Question: I recently installed 'Eclispe Juno for Java' for 'Android'. I usually press '.' after a class name to know the associated methods, in case I wish to choose some other method instead of one already chosen from this list the following error pops up in the IDE.
How can tell IDE that this is not an error and there is no need to pop this message again and again?

The following is the error log from Eclipse
'''
!ENTRY org.eclipse.jface 4 2 2012-07-01 02:04:29.242
!MESSAGE Problems occurred when invoking code from plug-in: "org.eclipse.jface".
!STACK 0
org.eclipse.core.runtime.AssertionFailedException: assertion failed:
at org.eclipse.core.runtime.Assert.isTrue(Assert.java:110)
at org.eclipse.core.runtime.Assert.isTrue(Assert.java:96)
at org.eclipse.ui.texteditor.EditorStatusLine$StatusLineClearer.selectionChanged(EditorStatusLine.java:41)
at org.eclipse.jface.viewers.Viewer$2.run(Viewer.java:164)
at org.eclipse.core.runtime.SafeRunner.run(SafeRunner.java:42)
at org.eclipse.ui.internal.JFaceUtil$1.run(JFaceUtil.java:49)
at org.eclipse.jface.util.SafeRunnable.run(SafeRunnable.java:175)
at org.eclipse.jface.viewers.Viewer.fireSelectionChanged(Viewer.java:162)
at org.eclipse.jface.text.TextViewer.fireSelectionChanged(TextViewer.java:2738)
at org.eclipse.jface.text.TextViewer.selectionChanged(TextViewer.java:2717)
at org.eclipse.jface.text.TextViewer.setSelectedRange(TextViewer.java:2402)
at org.eclipse.jface.text.link.LinkedModeUI.select(LinkedModeUI.java:933)
at org.eclipse.jface.text.link.LinkedModeUI.switchPosition(LinkedModeUI.java:851)
at org.eclipse.jface.text.link.LinkedModeUI.next(LinkedModeUI.java:798)
at org.eclipse.jface.text.link.LinkedModeUI.enter(LinkedModeUI.java:717)
at org.eclipse.jdt.internal.ui.text.java.ParameterGuessingProposal.apply(ParameterGuessingProposal.java:174)
at org.eclipse.jdt.internal.ui.text.java.AbstractJavaCompletionProposal.apply(AbstractJavaCompletionProposal.java:477)
at org.eclipse.jdt.internal.ui.text.java.LazyJavaCompletionProposal.apply(LazyJavaCompletionProposal.java:488)
at org.eclipse.jface.text.contentassist.CompletionProposalPopup.insertProposal(CompletionProposalPopup.java:940)
at org.eclipse.jface.text.contentassist.CompletionProposalPopup.insertSelectedProposalWithMask(CompletionProposalPopup.java:891)
at org.eclipse.jface.text.contentassist.CompletionProposalPopup.verifyKey(CompletionProposalPopup.java:1323)
at org.eclipse.jface.text.contentassist.ContentAssistant$InternalListener.verifyKey(ContentAssistant.java:808)
at org.eclipse.jface.text.TextViewer$VerifyKeyListenersManager.verifyKey(TextViewer.java:491)
at org.eclipse.swt.custom.StyledTextListener.handleEvent(StyledTextListener.java:65)
at org.eclipse.swt.widgets.EventTable.sendEvent(EventTable.java:84)
at org.eclipse.swt.widgets.Widget.sendEvent(Widget.java:1053)
at org.eclipse.swt.widgets.Widget.sendEvent(Widget.java:1077)
at org.eclipse.swt.widgets.Widget.sendEvent(Widget.java:1062)
at org.eclipse.swt.widgets.Widget.notifyListeners(Widget.java:774)
at org.eclipse.swt.custom.StyledText.handleKeyDown(StyledText.java:5932)
at org.eclipse.swt.custom.StyledText$7.handleEvent(StyledText.java:5629)
at org.eclipse.swt.widgets.EventTable.sendEvent(EventTable.java:84)
at org.eclipse.swt.widgets.Widget.sendEvent(Widget.java:1053)
at org.eclipse.swt.widgets.Widget.sendEvent(Widget.java:1077)
at org.eclipse.swt.widgets.Widget.sendEvent(Widget.java:1062)
at org.eclipse.swt.widgets.Widget.sendKeyEvent(Widget.java:1104)
at org.eclipse.swt.widgets.Widget.sendKeyEvent(Widget.java:1100)
at org.eclipse.swt.widgets.Widget.wmChar(Widget.java:1521)
at org.eclipse.swt.widgets.Control.WM_CHAR(Control.java:4640)
at org.eclipse.swt.widgets.Canvas.WM_CHAR(Canvas.java:345)
at org.eclipse.swt.widgets.Control.windowProc(Control.java:4528)
at org.eclipse.swt.widgets.Canvas.windowProc(Canvas.java:341)
at org.eclipse.swt.widgets.Display.windowProc(Display.java:4976)
at org.eclipse.swt.internal.win32.OS.DispatchMessageW(Native Method)
at org.eclipse.swt.internal.win32.OS.DispatchMessage(OS.java:2546)
at org.eclipse.swt.widgets.Display.readAndDispatch(Display.java:3756)
at org.eclipse.e4.ui.internal.workbench.swt.PartRenderingEngine$9.run(PartRenderingEngine.java:1022)
at org.eclipse.core.databinding.observable.Realm.runWithDefault(Realm.java:332)
at org.eclipse.e4.ui.internal.workbench.swt.PartRenderingEngine.run(PartRenderingEngine.java:916)
at org.eclipse.e4.ui.internal.workbench.E4Workbench.createAndRunUI(E4Workbench.java:86)
at org.eclipse.ui.internal.Workbench$5.run(Workbench.java:585)
at org.eclipse.core.databinding.observable.Realm.runWithDefault(Realm.java:332)
at org.eclipse.ui.internal.Workbench.createAndRunWorkbench(Workbench.java:540)
at org.eclipse.ui.PlatformUI.createAndRunWorkbench(PlatformUI.java:149)
at org.eclipse.ui.internal.ide.application.IDEApplication.start(IDEApplication.java:124)
at org.eclipse.equinox.internal.app.EclipseAppHandle.run(EclipseAppHandle.java:196)
at org.eclipse.core.runtime.internal.adaptor.EclipseAppLauncher.runApplication(EclipseAppLauncher.java:110)
at org.eclipse.core.runtime.internal.adaptor.EclipseAppLauncher.start(EclipseAppLauncher.java:79)
at org.eclipse.core.runtime.adaptor.EclipseStarter.run(EclipseStarter.java:353)
at org.eclipse.core.runtime.adaptor.EclipseStarter.run(EclipseStarter.java:180)
at sun.reflect.NativeMethodAccessorImpl.invoke0(Native Method)
at sun.reflect.NativeMethodAccessorImpl.invoke(NativeMethodAccessorImpl.java:39)
at sun.reflect.DelegatingMethodAccessorImpl.invoke(DelegatingMethodAccessorImpl.java:25)
at java.lang.reflect.Method.invoke(Method.java:597)
at org.eclipse.equinox.launcher.Main.invokeFramework(Main.java:629)
at org.eclipse.equinox.launcher.Main.basicRun(Main.java:584)
at org.eclipse.equinox.launcher.Main.run(Main.java:1438)
'''
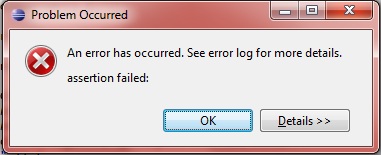
Answer: Looks like the problem was caused by 'Coffee-Byte plugin of Eclipse' (plugin used for folding) <URL>.